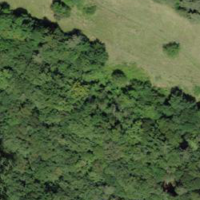
EUNIS habitat code: 44
Species observed at this site:
Phaneroptera falcata
Echium vulgare
Ruspolia nitidula
Nemobius sylvestris
Arcyptera fusca